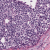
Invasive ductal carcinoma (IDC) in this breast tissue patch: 0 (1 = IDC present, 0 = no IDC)